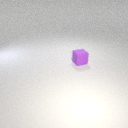
small purple rubber cube